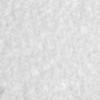
Label: no_change